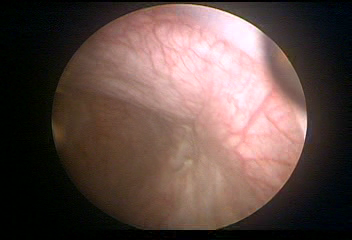
Modality: WLC
Class: Normal mucosa
Bladder cancer association: No